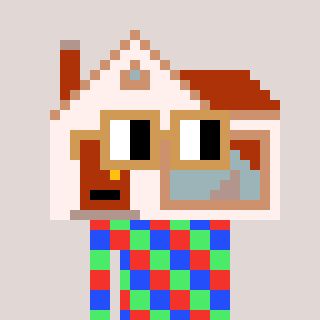
a pixel art character with square brown glasses, a house-shaped head and a slimegreen-colored body on a warm background